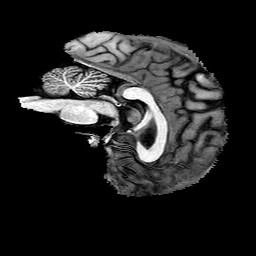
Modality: T1w
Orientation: sagittal
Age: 39
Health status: healthy
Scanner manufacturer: philips
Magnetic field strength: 3 T
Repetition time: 0.007832 s
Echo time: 0.003596 s